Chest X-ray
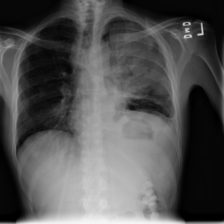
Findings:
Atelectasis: negative
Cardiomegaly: negative
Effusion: negative
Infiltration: positive
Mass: negative
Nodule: negative
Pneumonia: negative
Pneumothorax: negative
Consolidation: positive
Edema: negative
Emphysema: negative
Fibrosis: negative
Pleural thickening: negative
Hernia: negative